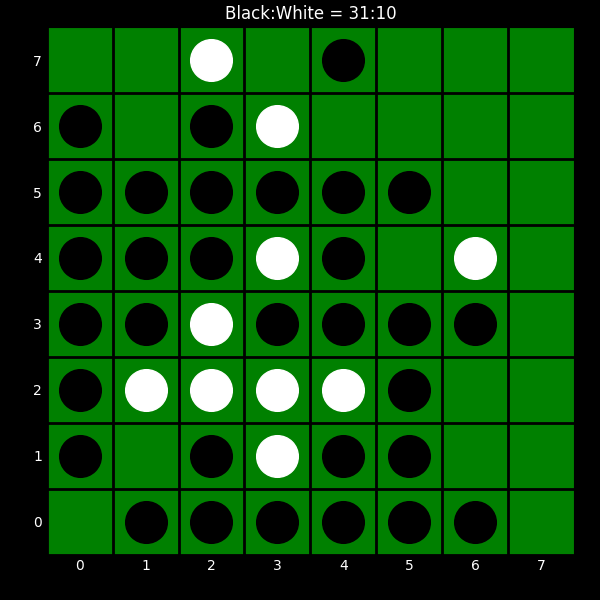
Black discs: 31
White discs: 10